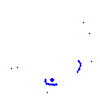
Particle: proton